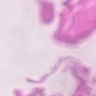
Metastatic tissue present: no